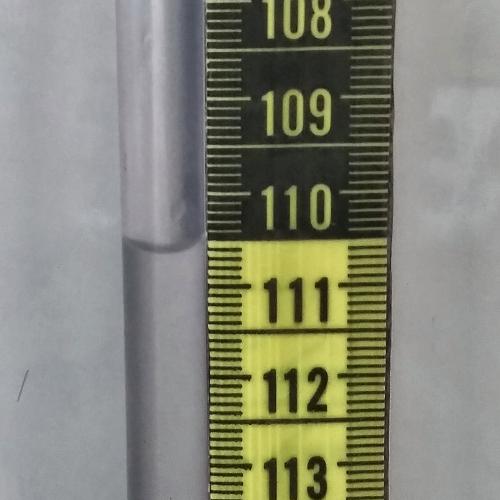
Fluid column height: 110.6 cm